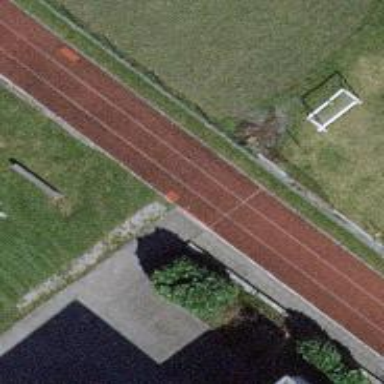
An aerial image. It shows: Track located within leisure land area.